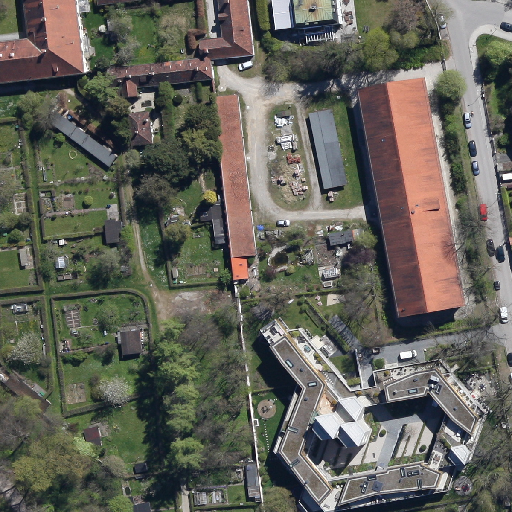
Referring expression: sidewalk along with tree